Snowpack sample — Snodgrass Mountain, Crested Butte, Colorado (2/4/25, 12:06 PM MST)
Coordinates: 38.923, -106.968
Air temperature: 35 °F
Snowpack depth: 80 cm
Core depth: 50 cm
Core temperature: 30.2 °F
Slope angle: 14°, slope face: 78°
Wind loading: low
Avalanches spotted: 0
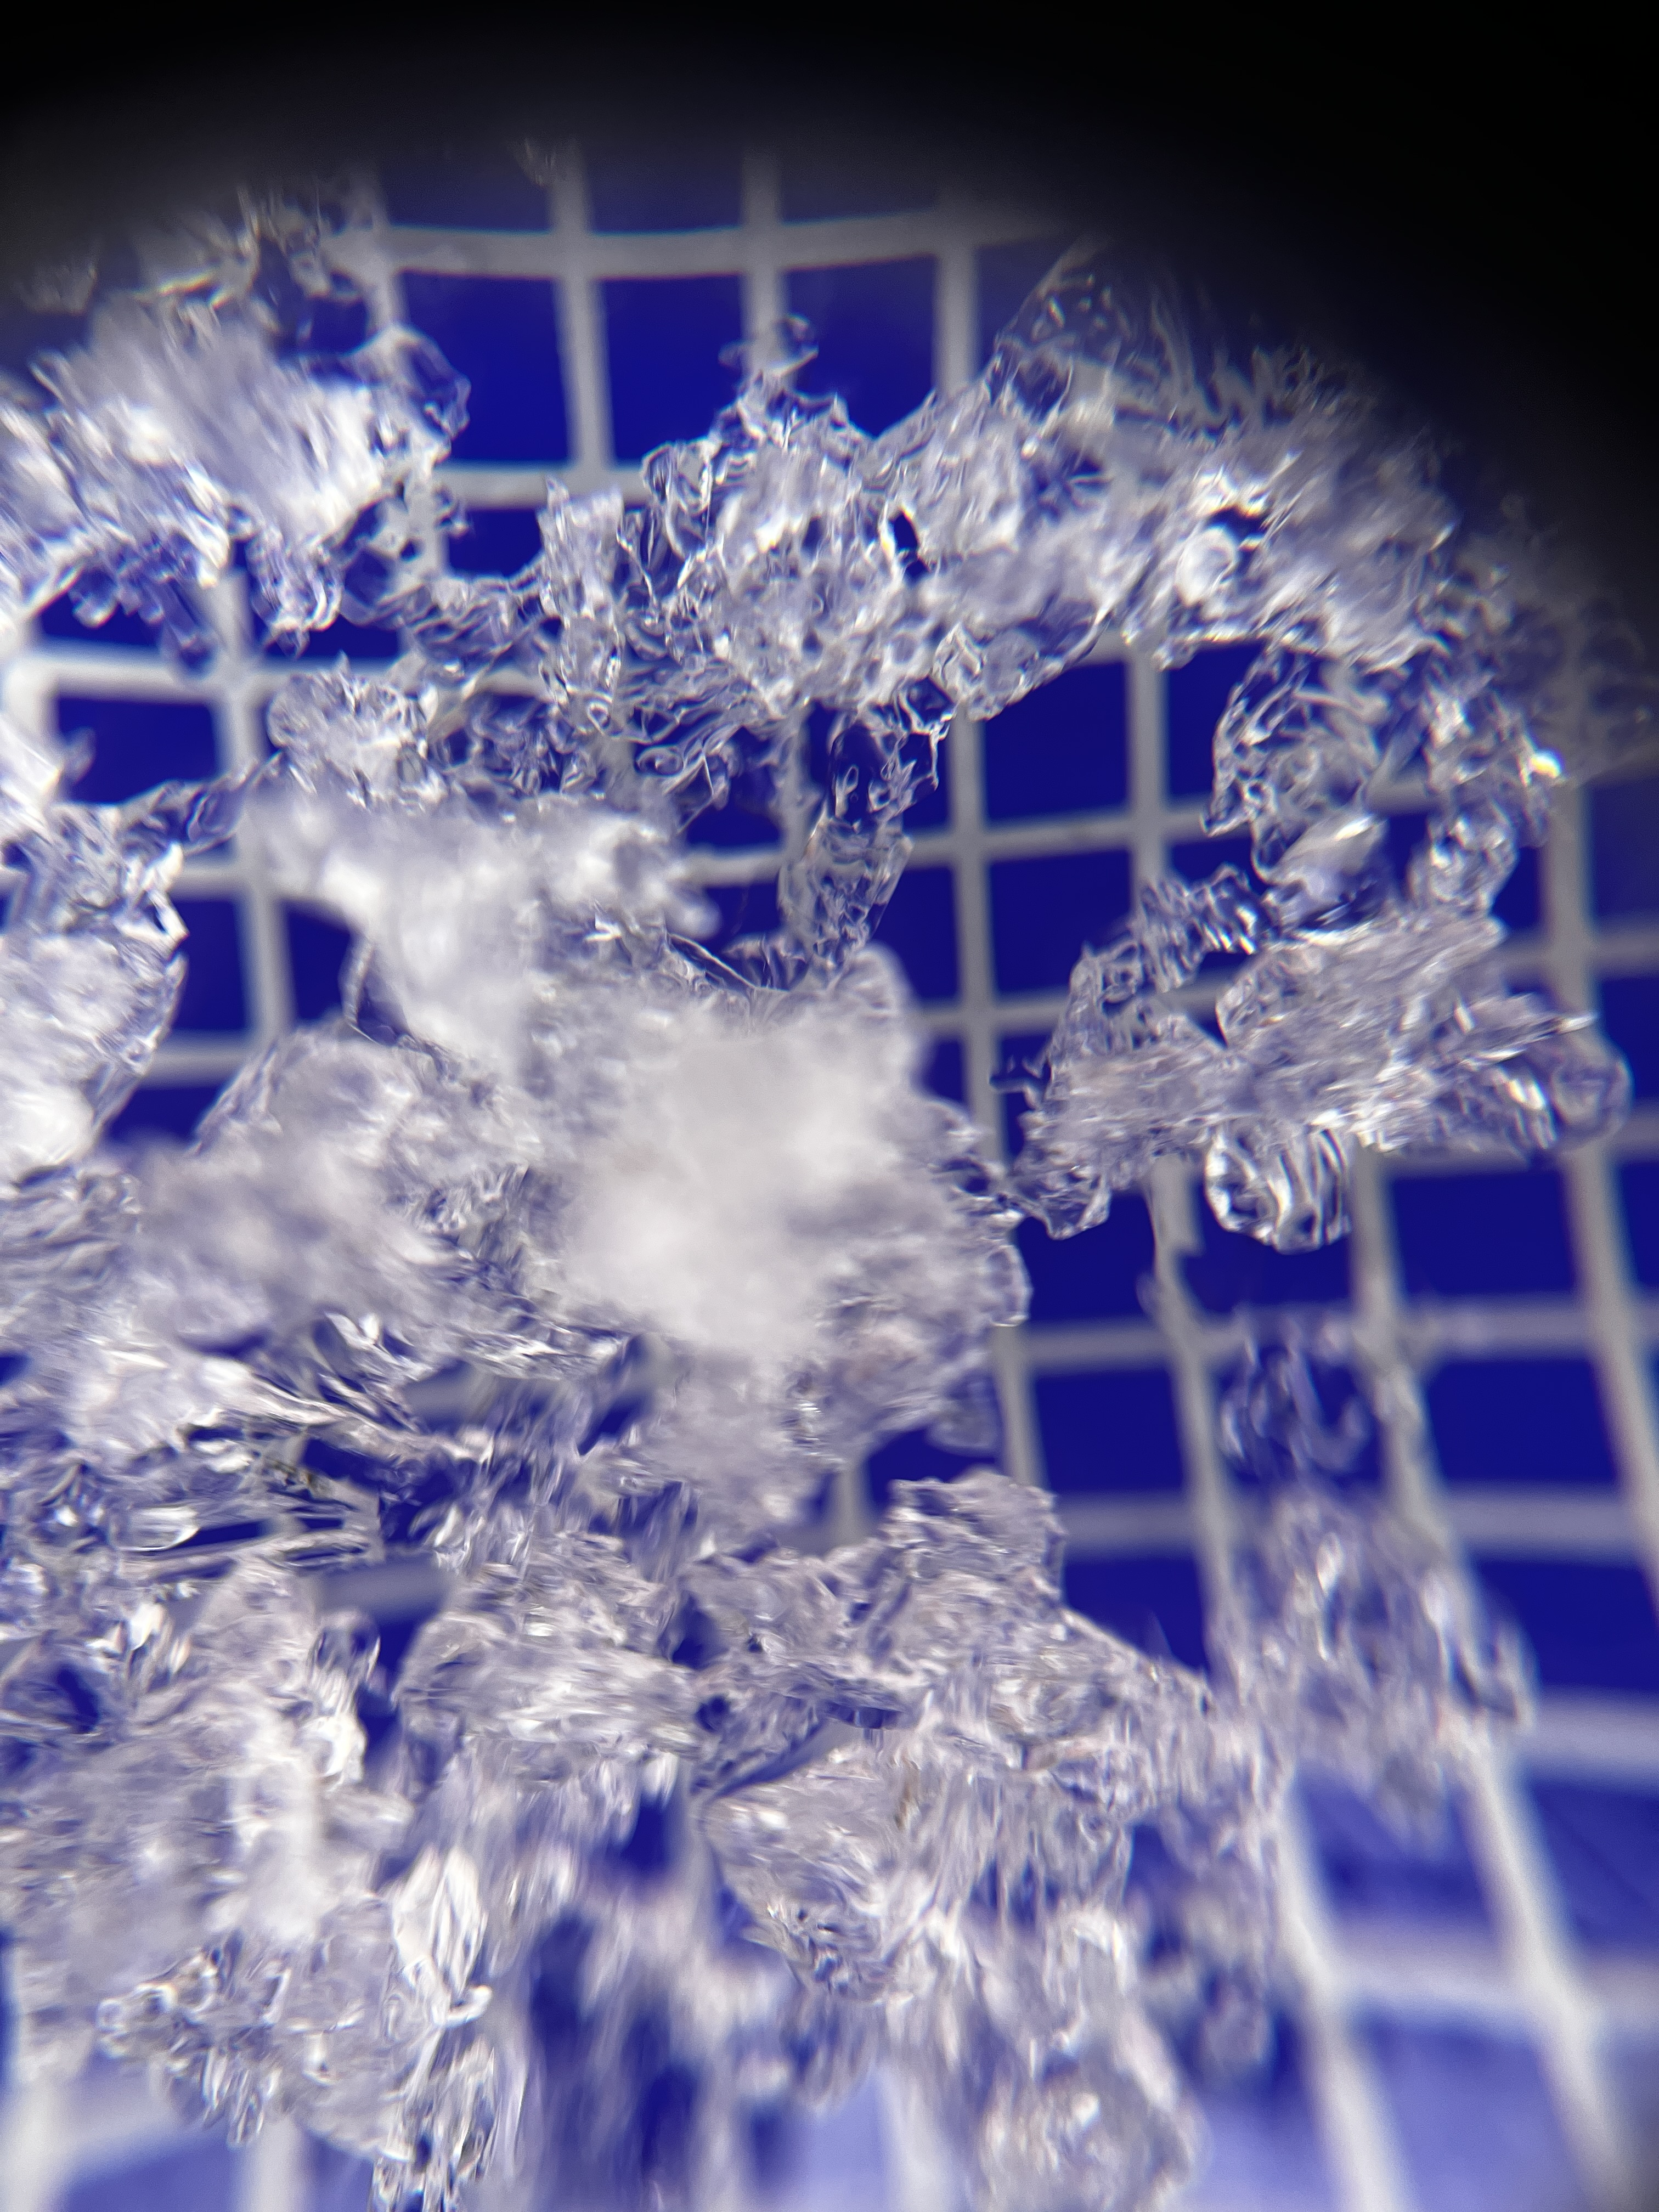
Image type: magnified_profile
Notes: No avalanches nearby, unusually warm weather for the last month reported by residents, Collected 25 yards from treeline